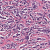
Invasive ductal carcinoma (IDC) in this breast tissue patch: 1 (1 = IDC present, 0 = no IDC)